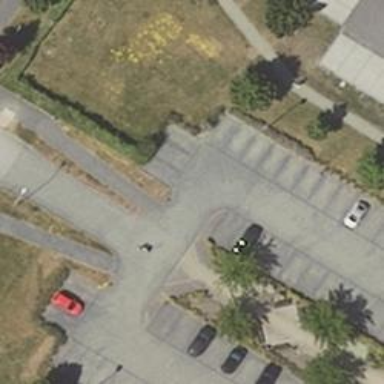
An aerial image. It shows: Road serving as parking aisle.